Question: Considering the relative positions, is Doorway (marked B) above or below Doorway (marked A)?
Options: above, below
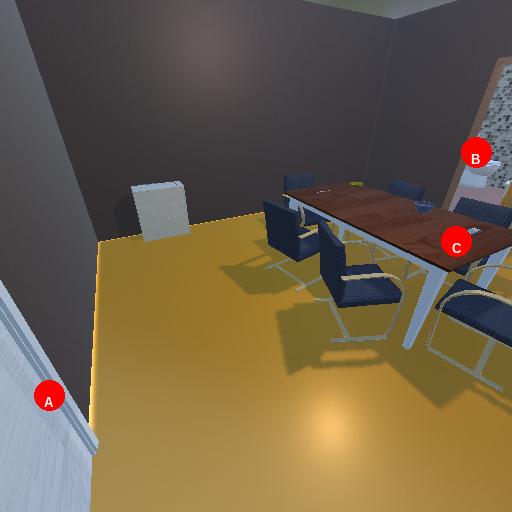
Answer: above